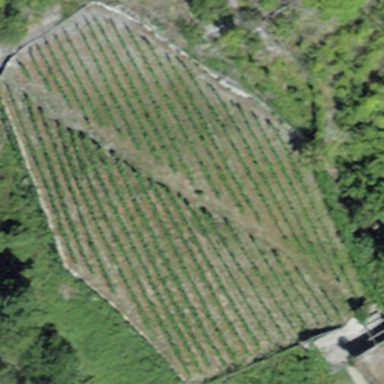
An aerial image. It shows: Vineyard where grapes are grown.